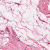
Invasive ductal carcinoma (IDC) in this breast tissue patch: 0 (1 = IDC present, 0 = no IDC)